Interaction volume radius: 10 \u00c5
Interaction volume height: 20 \u00c5
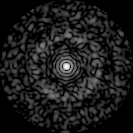
Disorder parameter: 0.8519